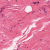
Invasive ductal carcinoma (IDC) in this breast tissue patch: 0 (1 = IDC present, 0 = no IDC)